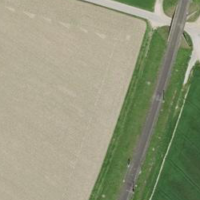
EUNIS habitat code: 52
Species observed at this site:
Primula veris